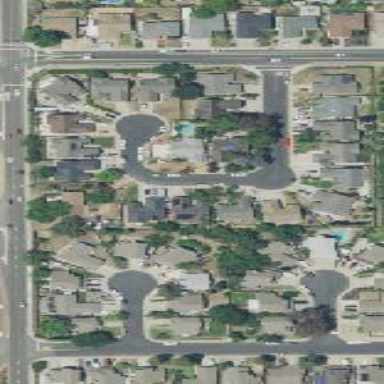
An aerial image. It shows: Residential area consisting of single-family homes.